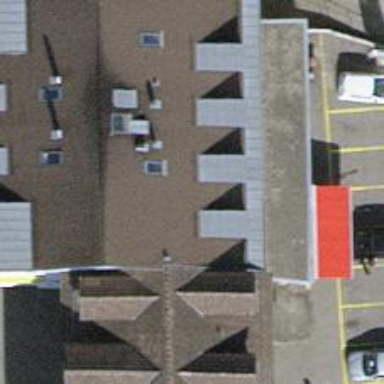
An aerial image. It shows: Cafe.